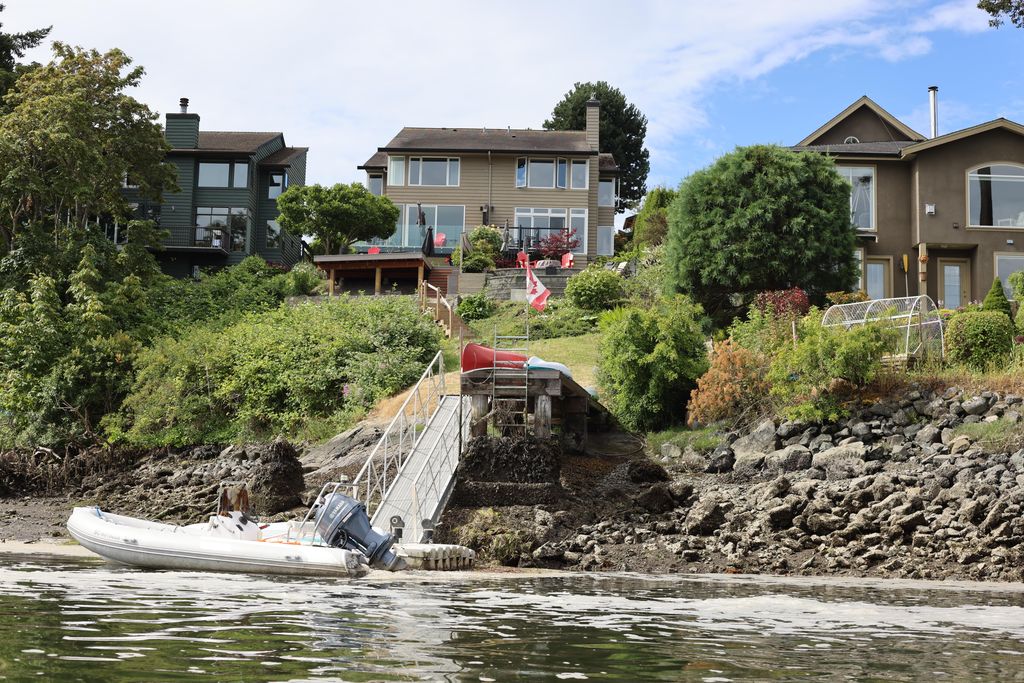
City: victoria